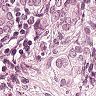
Metastatic tissue present: yes